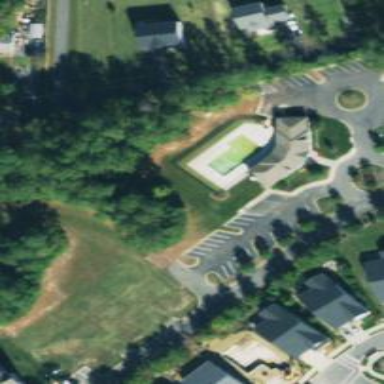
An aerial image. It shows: Swimming pool located in leisure land.